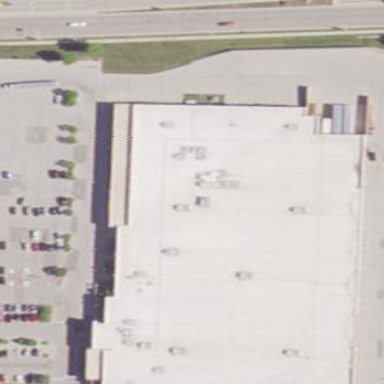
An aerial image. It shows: Retail building housing department store.